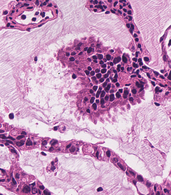
Tumor epithelial tissue: yes
Tumor-associated stroma tissue: no
Normal tissue: no